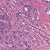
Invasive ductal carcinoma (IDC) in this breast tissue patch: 1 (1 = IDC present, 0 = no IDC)